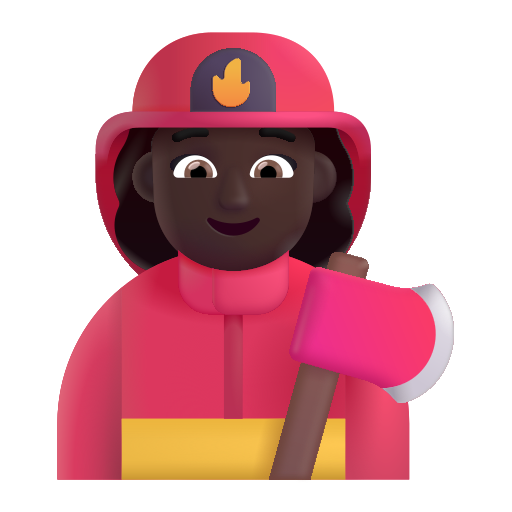
woman firefighter color dark